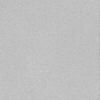
Label: dusty